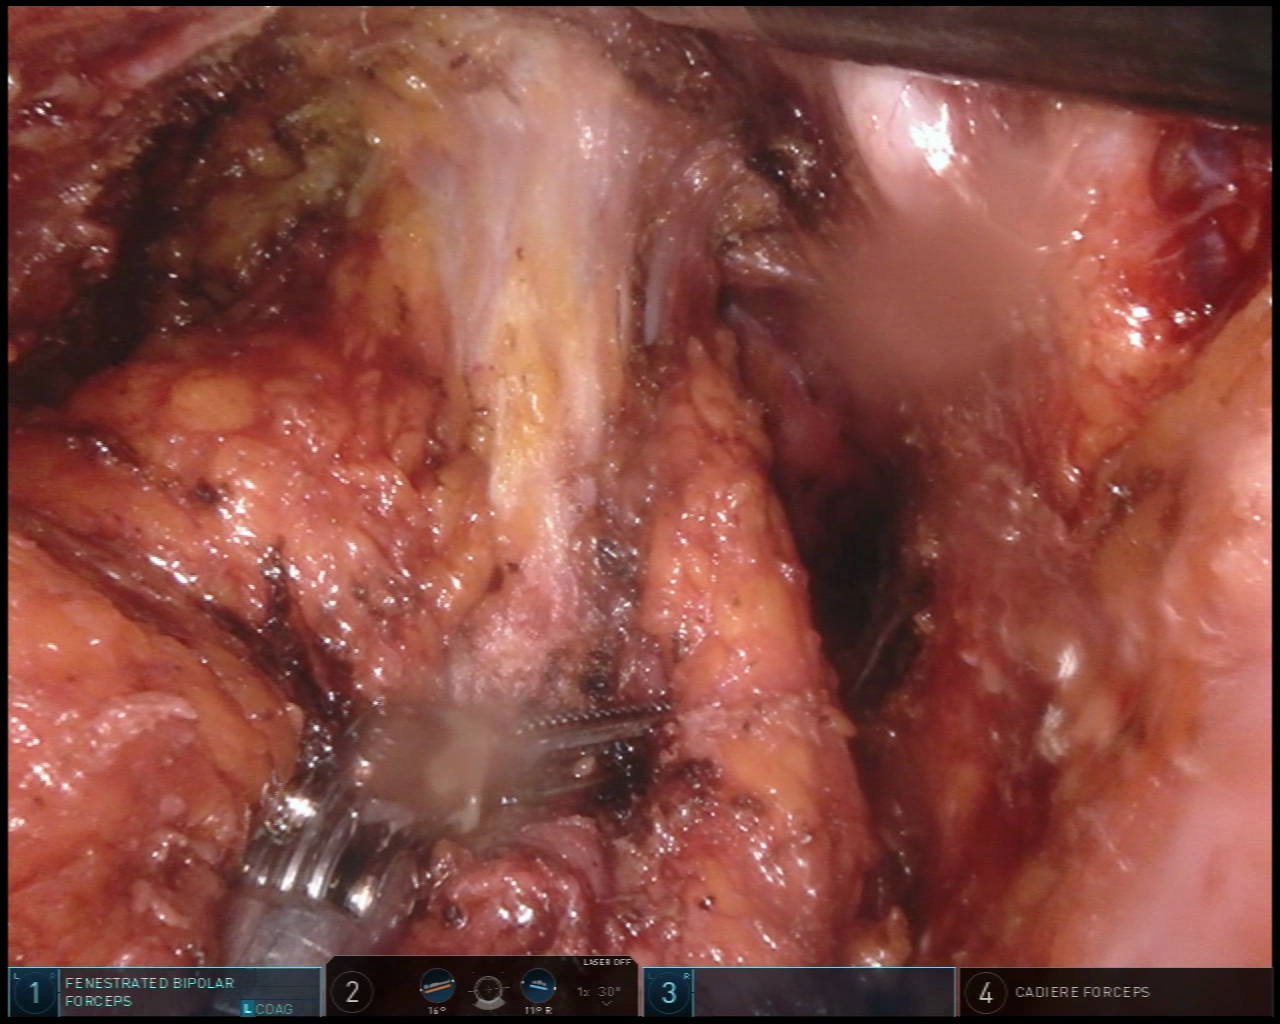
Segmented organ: vesicular_glands
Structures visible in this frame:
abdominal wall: no
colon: no
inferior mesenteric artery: no
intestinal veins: no
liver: no
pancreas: no
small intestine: no
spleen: no
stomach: no
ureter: no
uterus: no
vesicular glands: yes